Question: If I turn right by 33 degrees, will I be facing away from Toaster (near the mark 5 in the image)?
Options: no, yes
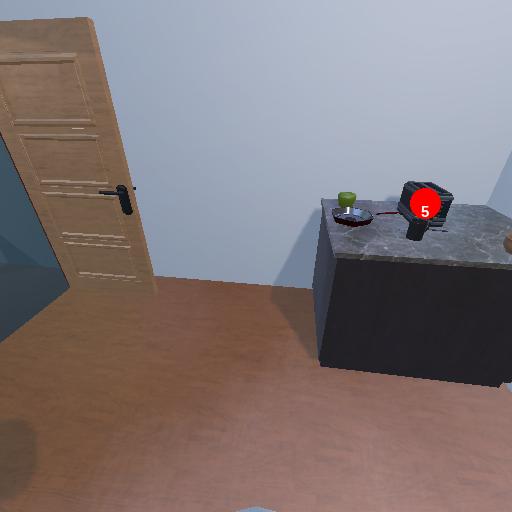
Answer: no